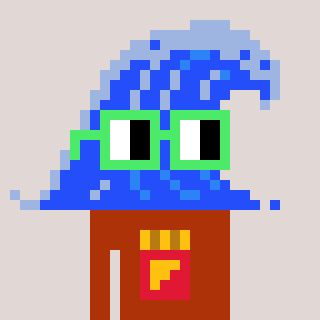
a pixel art character with square light green glasses, a wave-shaped head and a hotbrown-colored body on a warm background